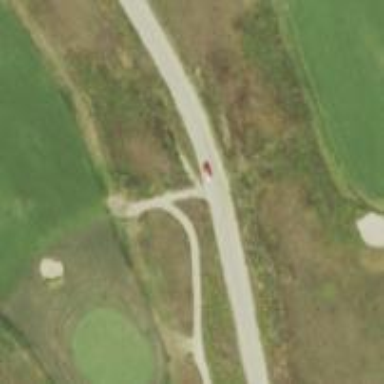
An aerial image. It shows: Path for both road and golf.